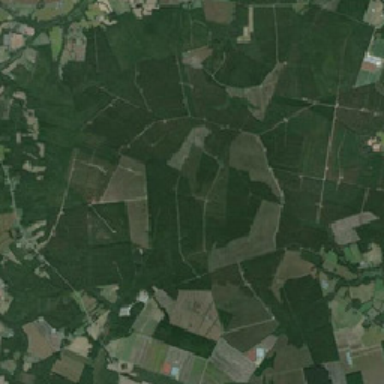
There are many farmlands .